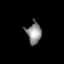
Tissue: lung
Cell type: T cells
Senescence score: 0.1945
Nuclear area (px): 306
Mean DAPI intensity: 140.458